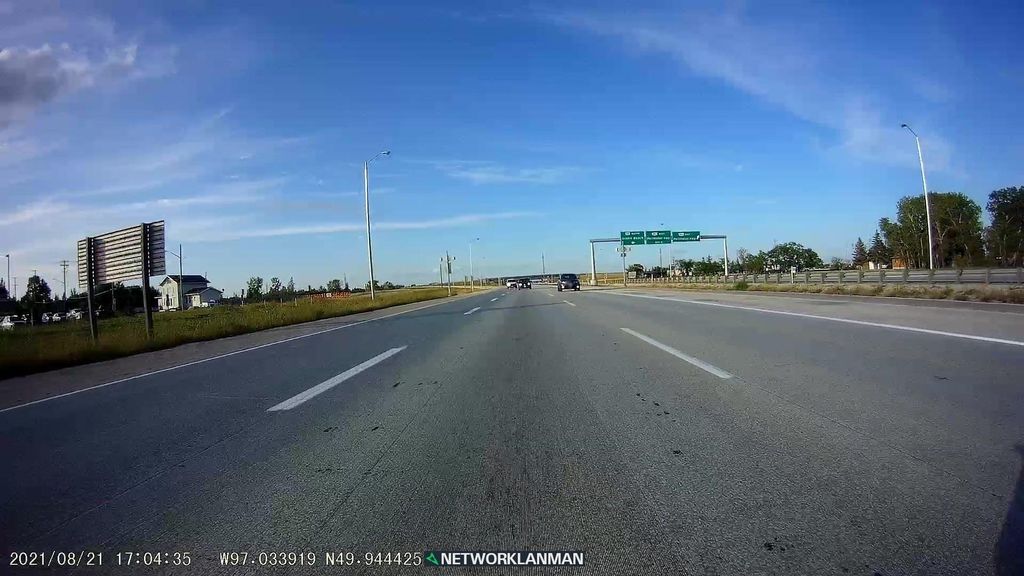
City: winnipeg